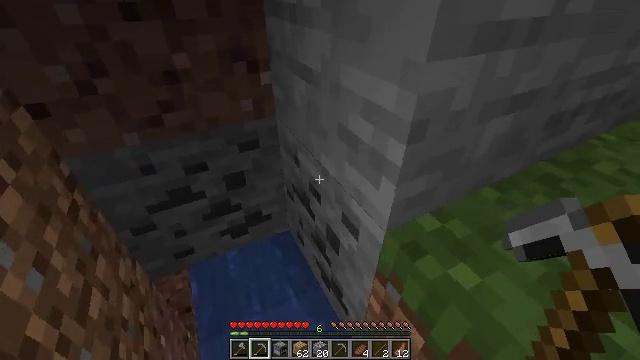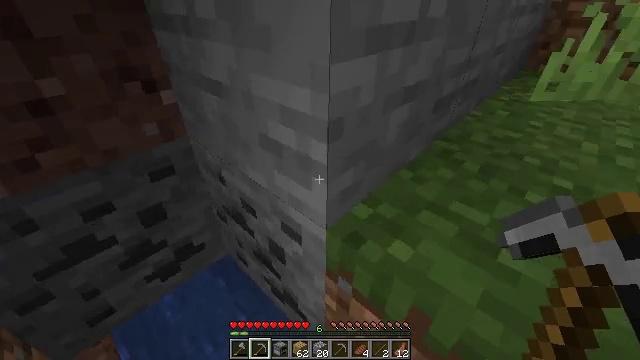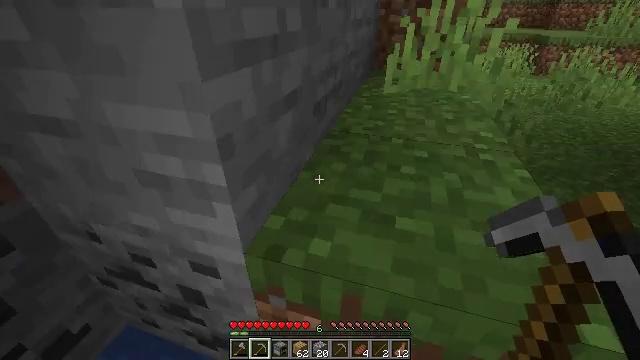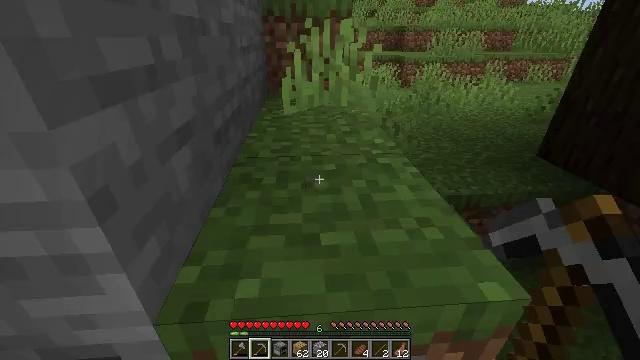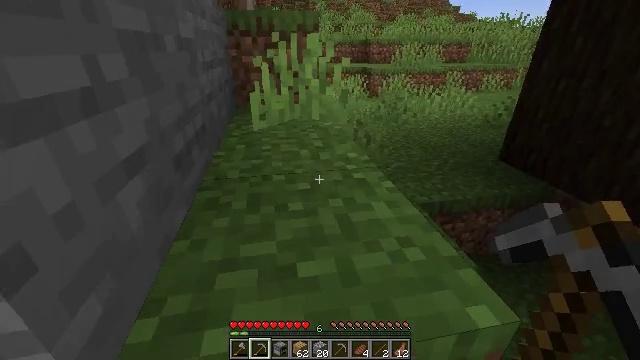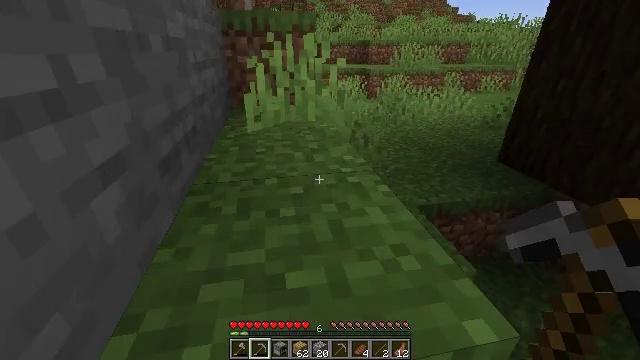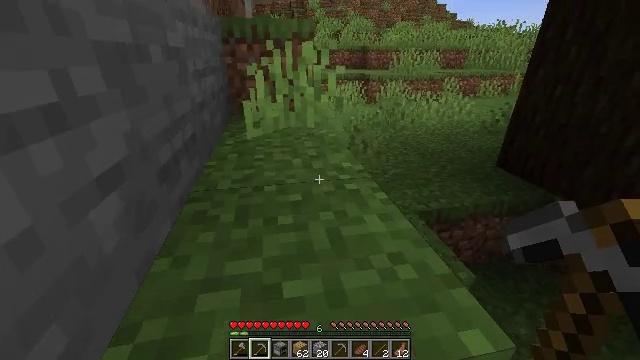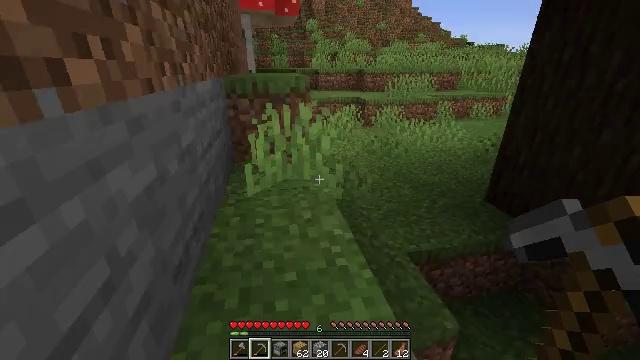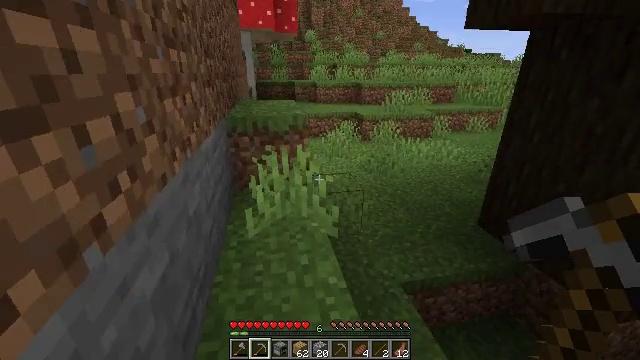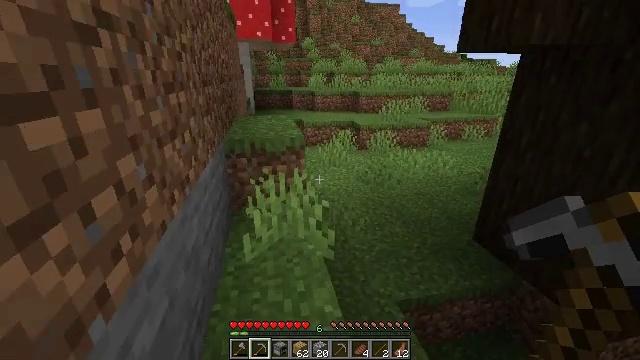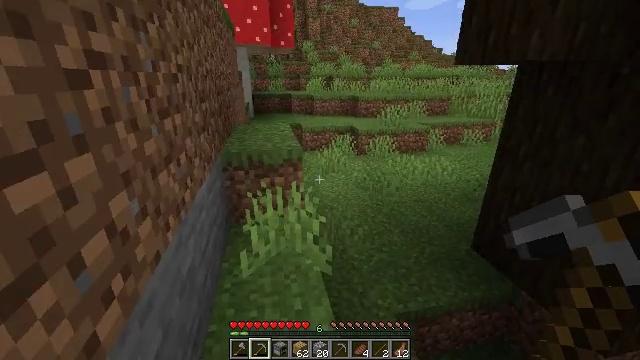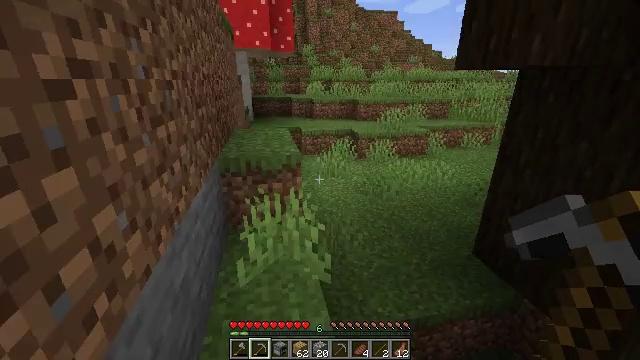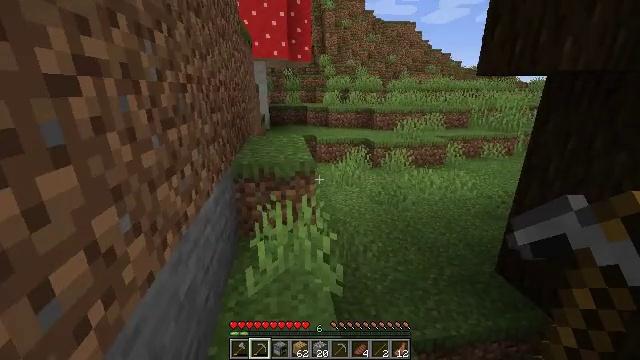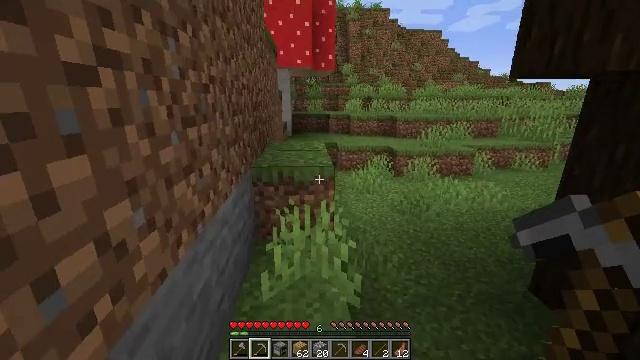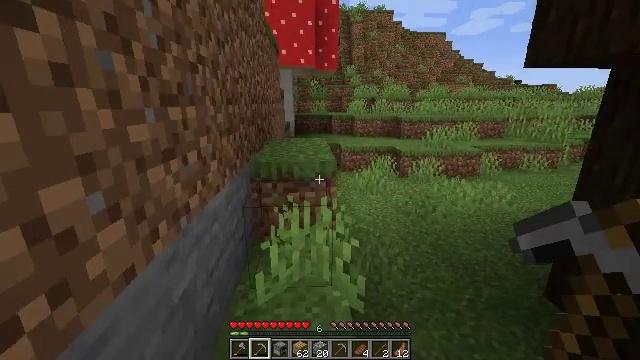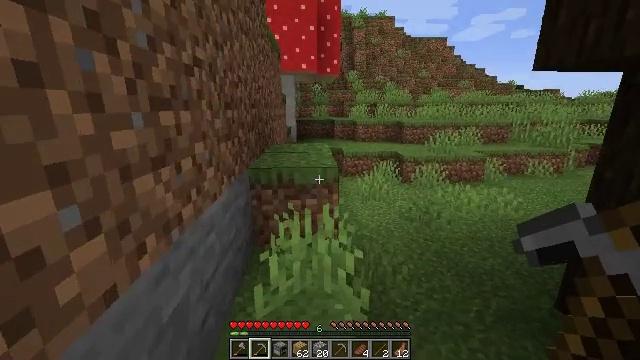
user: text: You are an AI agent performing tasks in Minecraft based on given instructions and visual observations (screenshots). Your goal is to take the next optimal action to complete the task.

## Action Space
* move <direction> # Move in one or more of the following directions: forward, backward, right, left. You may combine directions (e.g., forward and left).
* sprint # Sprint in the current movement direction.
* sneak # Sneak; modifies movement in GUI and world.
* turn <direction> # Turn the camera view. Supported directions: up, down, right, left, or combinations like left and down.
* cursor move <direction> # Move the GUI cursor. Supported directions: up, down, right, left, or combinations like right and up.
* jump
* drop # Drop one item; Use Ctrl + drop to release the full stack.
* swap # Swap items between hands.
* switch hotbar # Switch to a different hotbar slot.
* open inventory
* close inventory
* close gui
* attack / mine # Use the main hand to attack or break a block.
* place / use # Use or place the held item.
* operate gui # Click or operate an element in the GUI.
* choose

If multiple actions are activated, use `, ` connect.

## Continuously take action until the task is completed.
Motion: motion action
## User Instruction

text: Harvest the dead bush.
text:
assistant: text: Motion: turn right and up
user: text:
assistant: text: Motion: turn right and up
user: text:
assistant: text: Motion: move forward, turn right and up
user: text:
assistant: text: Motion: move forward, turn right and up
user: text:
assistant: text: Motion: move forward
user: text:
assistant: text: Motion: move forward, jump
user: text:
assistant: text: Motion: move forward, turn up, jump
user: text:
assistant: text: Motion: move forward, jump
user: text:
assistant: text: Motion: move forward, jump
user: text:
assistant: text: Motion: move forward
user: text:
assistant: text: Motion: move forward
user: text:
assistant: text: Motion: move forward, turn left and up
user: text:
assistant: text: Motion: move forward, turn left and up
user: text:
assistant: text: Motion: move forward
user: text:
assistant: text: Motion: move forward, turn up
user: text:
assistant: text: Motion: move forward, turn left and up
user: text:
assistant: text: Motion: move forward
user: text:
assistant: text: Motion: move forward, turn left
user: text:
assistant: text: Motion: move forward, sprint
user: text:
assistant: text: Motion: move forward, sprint
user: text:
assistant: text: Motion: move forward, sprint
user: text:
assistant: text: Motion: move forward, sprint, jump
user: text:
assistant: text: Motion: move forward, sprint, jump
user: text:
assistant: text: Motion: move forward, turn right, jump
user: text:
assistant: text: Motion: move forward, jump
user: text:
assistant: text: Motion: move forward, jump
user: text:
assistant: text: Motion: move forward, turn down
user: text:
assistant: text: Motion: move forward, turn left and down
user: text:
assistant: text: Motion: move forward, turn left and down
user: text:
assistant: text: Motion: move forward, turn left